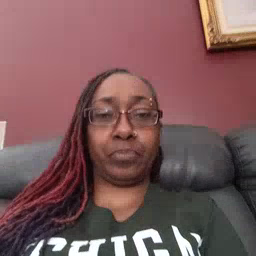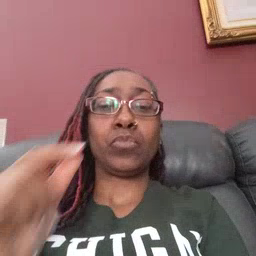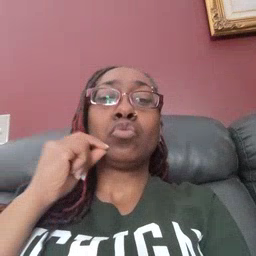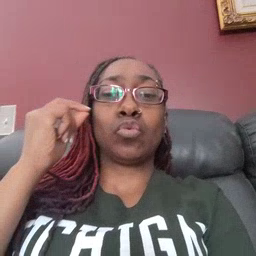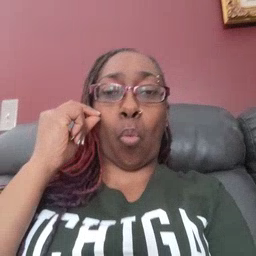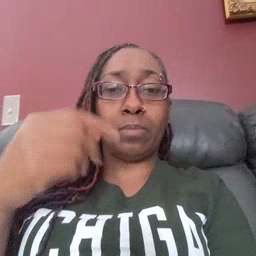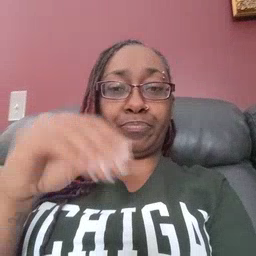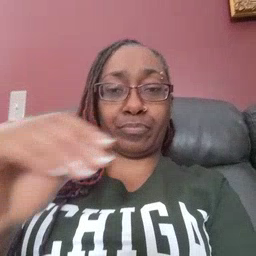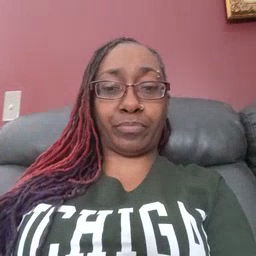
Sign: store